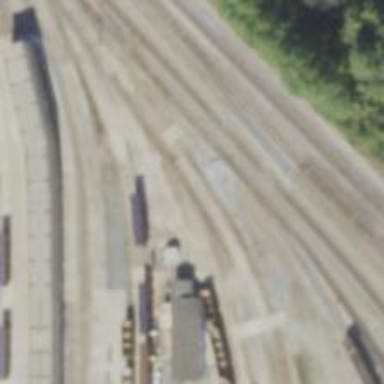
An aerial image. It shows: Railway yard in service.